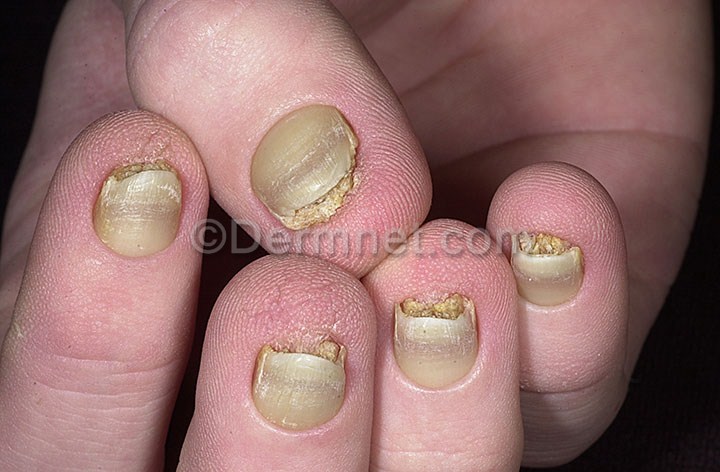
Disease: Nail Fungus and other Nail Disease